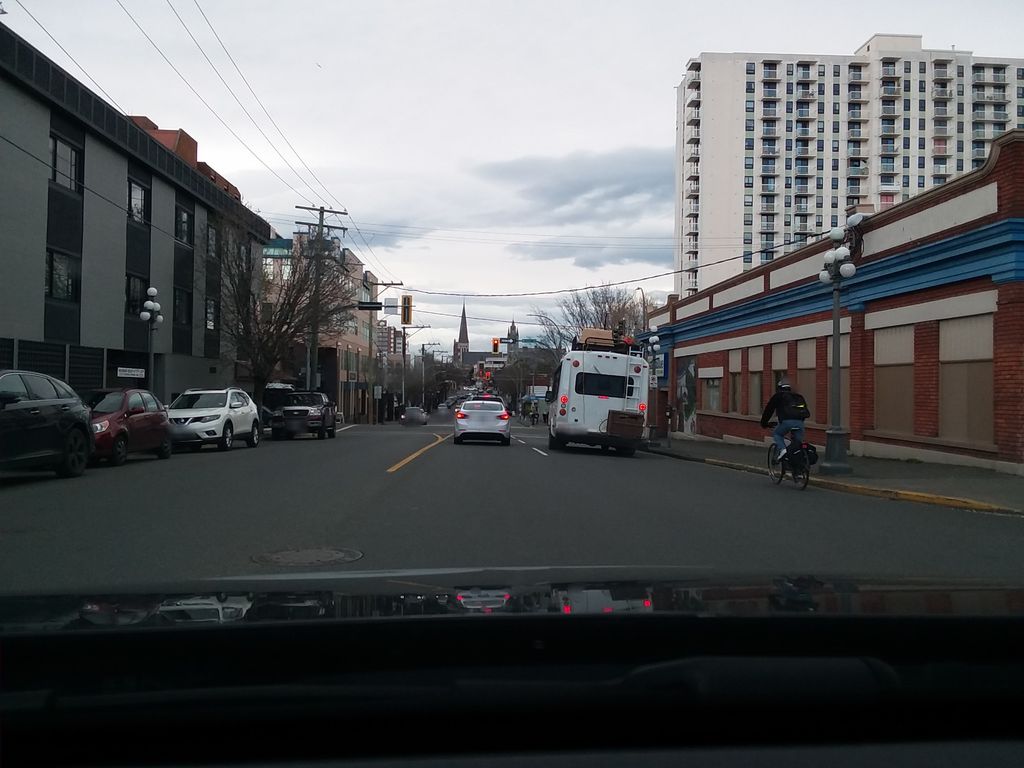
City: victoria